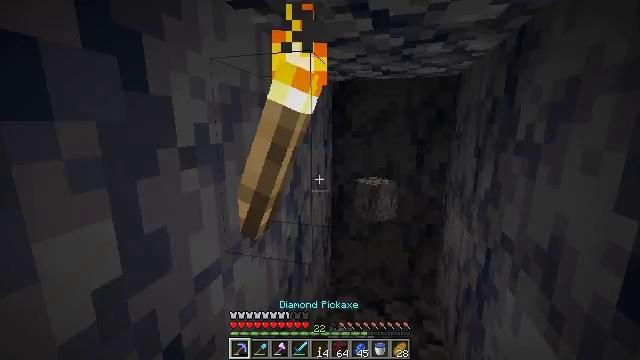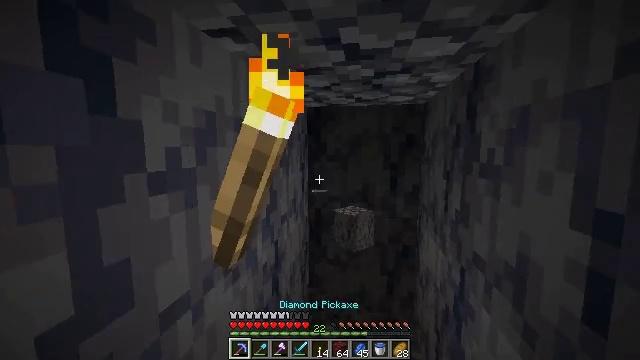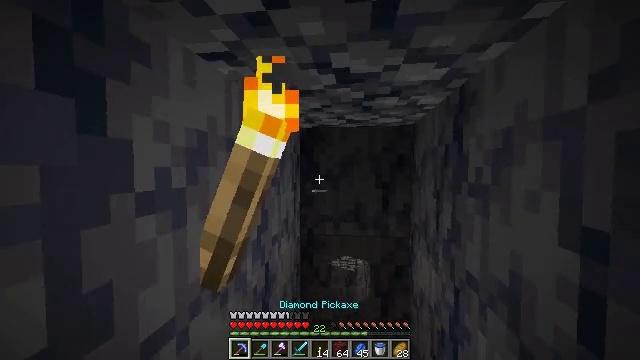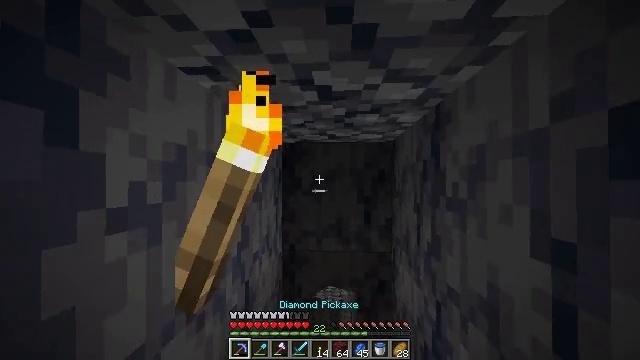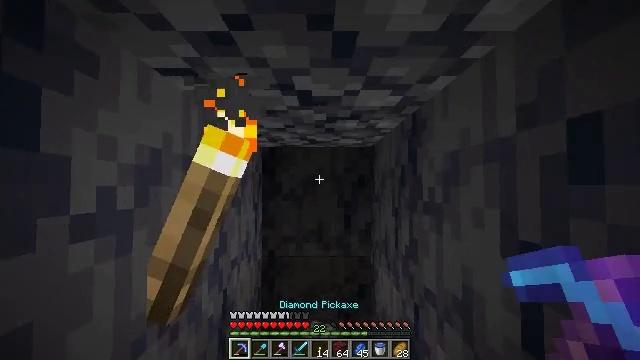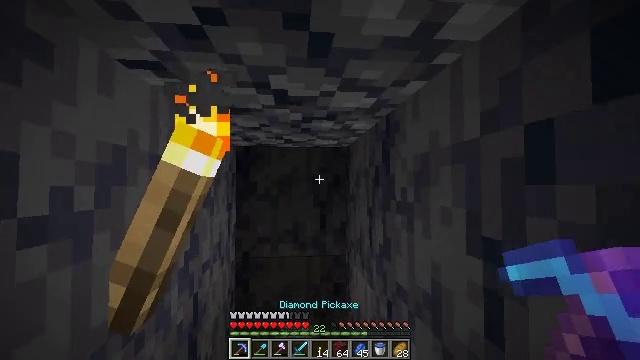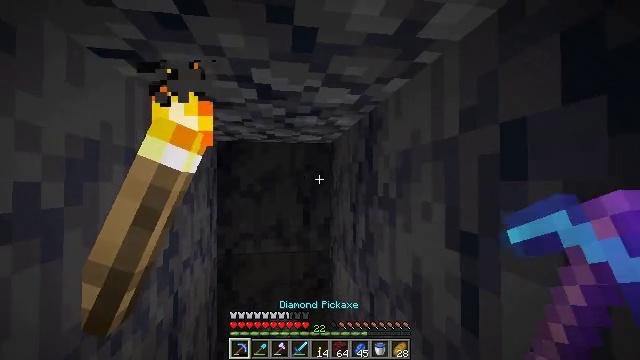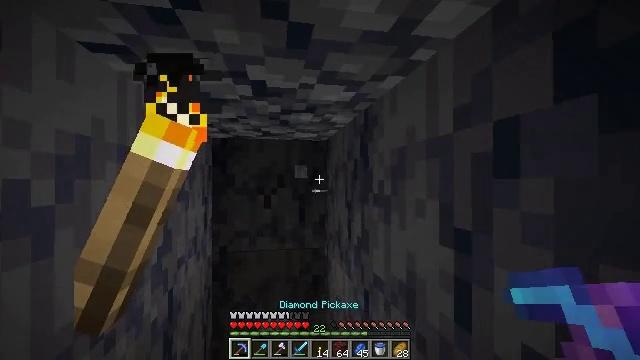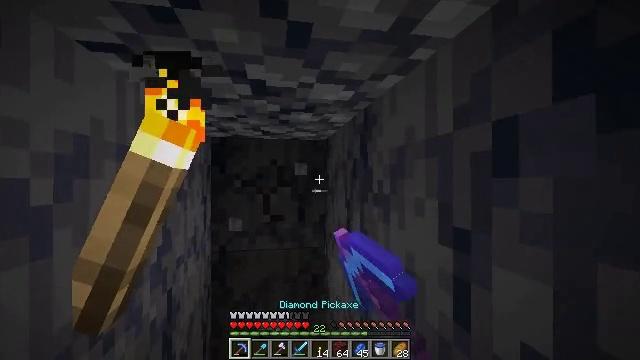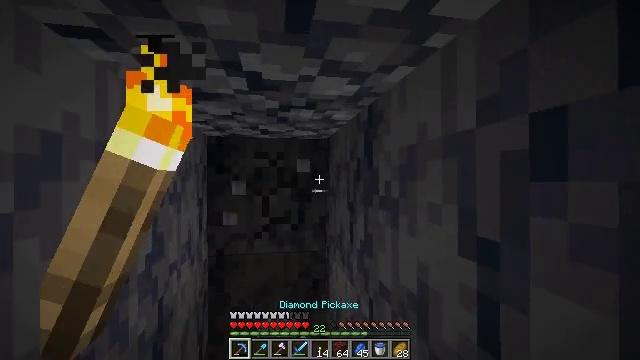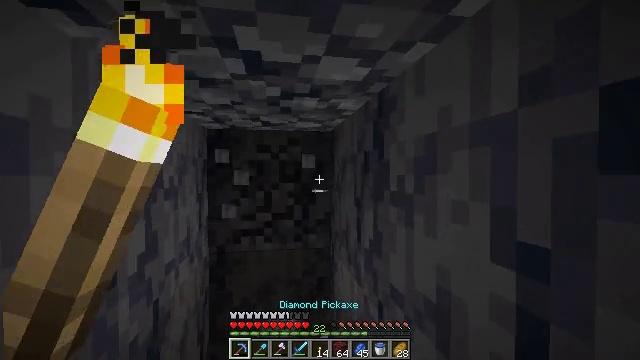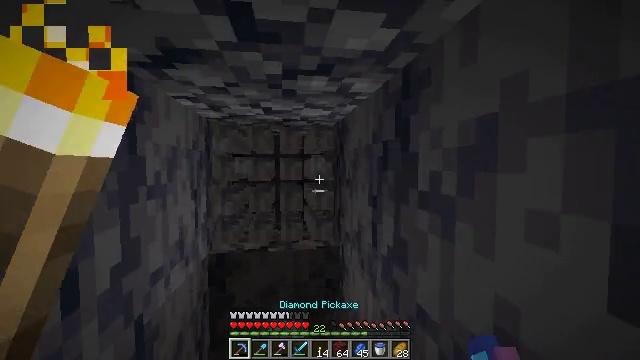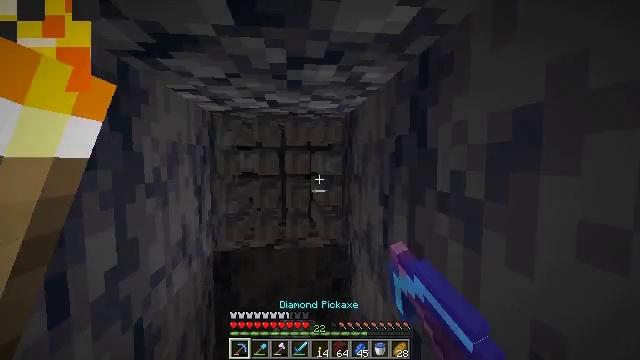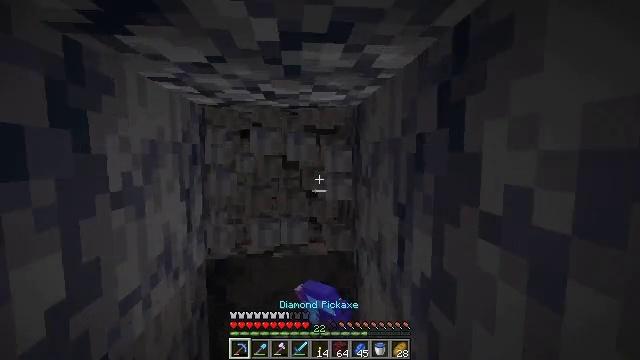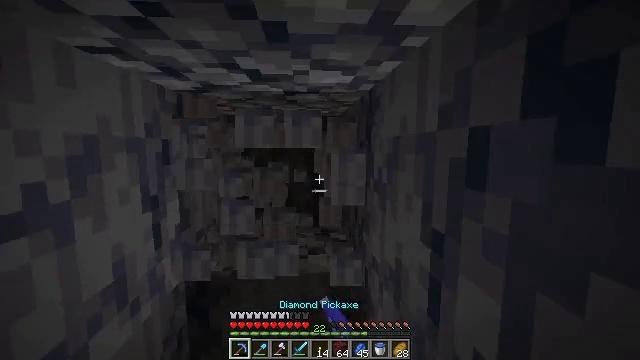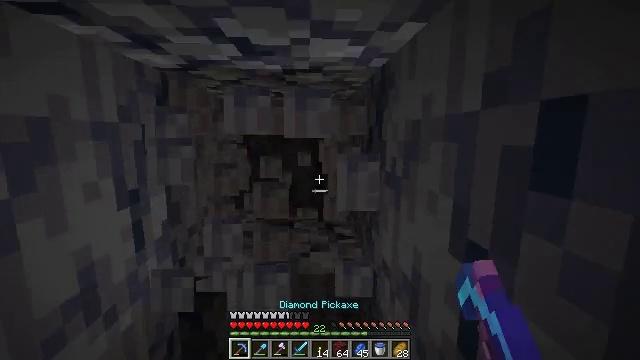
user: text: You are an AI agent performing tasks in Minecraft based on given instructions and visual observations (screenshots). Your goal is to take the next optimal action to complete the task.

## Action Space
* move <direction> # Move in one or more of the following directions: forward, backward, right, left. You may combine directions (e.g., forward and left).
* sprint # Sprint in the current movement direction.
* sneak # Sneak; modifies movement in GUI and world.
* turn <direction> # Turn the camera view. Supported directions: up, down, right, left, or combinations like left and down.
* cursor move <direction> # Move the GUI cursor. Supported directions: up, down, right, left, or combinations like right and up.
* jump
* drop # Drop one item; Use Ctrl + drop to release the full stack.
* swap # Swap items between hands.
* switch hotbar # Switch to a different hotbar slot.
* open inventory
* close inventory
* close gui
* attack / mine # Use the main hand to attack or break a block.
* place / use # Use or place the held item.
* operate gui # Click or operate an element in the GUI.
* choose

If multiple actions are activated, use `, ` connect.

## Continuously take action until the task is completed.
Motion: motion action
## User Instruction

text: Gather basalt from the ground.
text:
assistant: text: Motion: turn right and up, switch to hotbar 1
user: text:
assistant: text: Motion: turn right and up
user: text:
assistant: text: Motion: turn right and up
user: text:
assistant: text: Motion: turn right and up
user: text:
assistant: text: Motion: turn right
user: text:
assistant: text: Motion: turn right
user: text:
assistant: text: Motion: turn right, attack / mine
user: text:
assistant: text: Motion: attack / mine
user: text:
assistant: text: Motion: move forward, attack / mine
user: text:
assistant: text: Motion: move forward, turn down, attack / mine
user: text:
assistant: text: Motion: move forward, turn left and down, attack / mine
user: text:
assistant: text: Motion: move forward, turn left and down, attack / mine
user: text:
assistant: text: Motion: move forward, turn left and down, attack / mine
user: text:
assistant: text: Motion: move forward, turn left and down, attack / mine
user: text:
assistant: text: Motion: turn left and down, attack / mine
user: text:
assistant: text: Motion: turn left and down, attack / mine
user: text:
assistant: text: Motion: turn down, attack / mine
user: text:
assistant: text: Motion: turn down, attack / mine
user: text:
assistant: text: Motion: turn down, attack / mine
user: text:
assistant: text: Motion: attack / mine
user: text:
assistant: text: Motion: attack / mine
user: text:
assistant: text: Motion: attack / mine
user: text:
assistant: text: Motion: attack / mine
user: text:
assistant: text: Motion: attack / mine
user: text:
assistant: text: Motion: move forward, turn left and up, attack / mine
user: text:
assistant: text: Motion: move forward, turn left and up, attack / mine
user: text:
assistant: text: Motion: move forward, turn up, attack / mine
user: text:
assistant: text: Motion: turn up, attack / mine
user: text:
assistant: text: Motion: attack / mine
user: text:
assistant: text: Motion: attack / mine